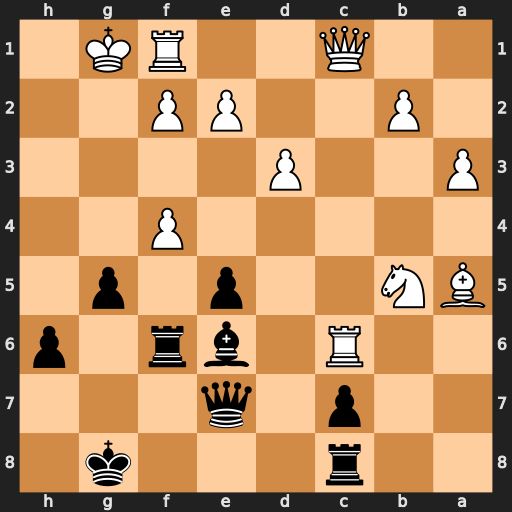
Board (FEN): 2r3k1/2p1q3/2R1br1p/BN2p1p1/5P2/P2P4/1P2PP2/2Q2RK1
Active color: b
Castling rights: -
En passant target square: -
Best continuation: gxf4 Rd1 Bh3 Kh2 Rxc6 Rg1+ Kh8